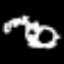
Label: frog